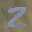
Label: 2